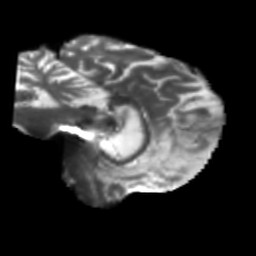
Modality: T2w
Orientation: sagittal
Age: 66
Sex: female
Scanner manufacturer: siemens
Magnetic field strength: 3 T
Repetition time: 5.47 s
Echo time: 0.0854 s